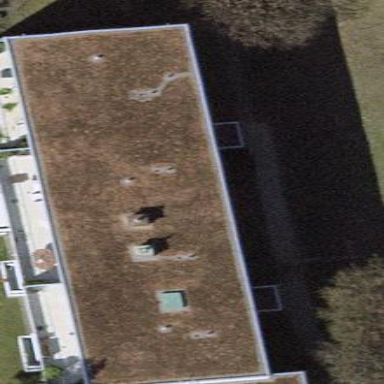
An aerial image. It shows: Building with flat roof.